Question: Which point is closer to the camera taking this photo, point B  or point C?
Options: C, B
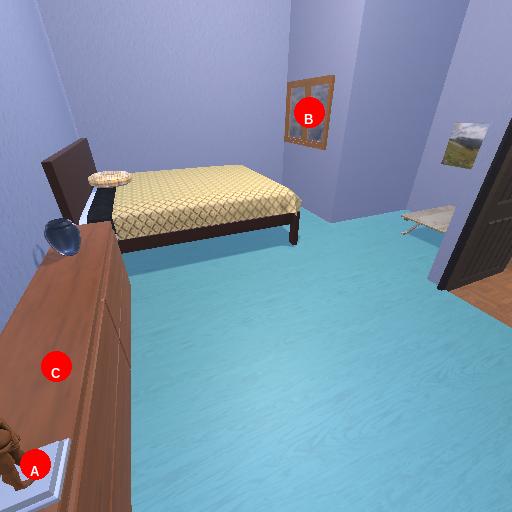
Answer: C